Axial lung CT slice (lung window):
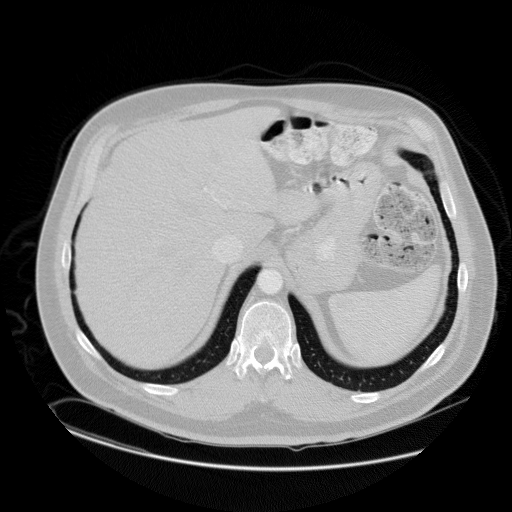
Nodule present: no